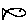
Label: fish